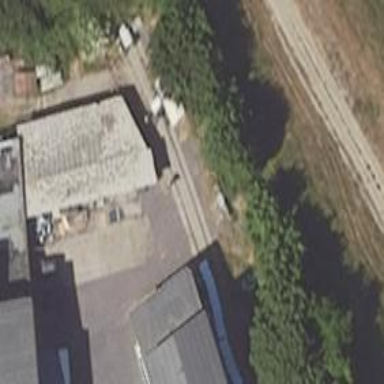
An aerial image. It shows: Abandoned railway yard.